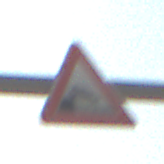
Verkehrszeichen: Ufer
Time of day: MorningAfternoon
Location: Outdoor (Suburban)
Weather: Clear
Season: NotSpecified
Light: Natural